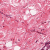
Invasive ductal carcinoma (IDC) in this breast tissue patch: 0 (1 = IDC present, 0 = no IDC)